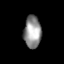
Tissue: skin
Cell type: Epithelial cells
Senescence score: 0.8726
Nuclear area (px): 552
Mean DAPI intensity: 144.176